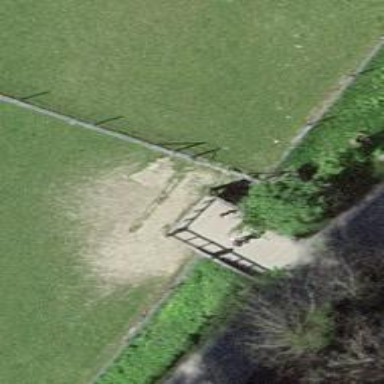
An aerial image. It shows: Footway.